Question: I have been doing web developement in HTML, CSS, and javascript for awhile now.
Now im beginning to use ASP .Net because developers are my new job use it.
I used Visual Studio Professional (I get it for free from work) to create my first .net Website in C##
The book I'm reading said to enter '<% DateTime.Now.ToString(); %>' into it but it doesnt work. When I debug it just shows the default page. Here is my whole code
'''
<%@ Page Title="Home Page" Language="C#" MasterPageFile="~/Site.Master" AutoEventWireup="true" CodeFile="Default.aspx.cs" Inherits="_Default" %>
<asp:Content ID="BodyContent" ContentPlaceHolderID="MainContent" runat="server">
<h2>Hello World</h2>
<p>Welcome to beginning ASP .NET 4 on</p> <% DateTime.Now.ToString(); %>
</asp:Content>
'''
This worked in the book but isn't working for me.
This is in default.aspx
Here is a fiddle but it doesn't work correctly
<URL>
Can someone give me some guidance?
Here is a screen shot of what I'm seeing

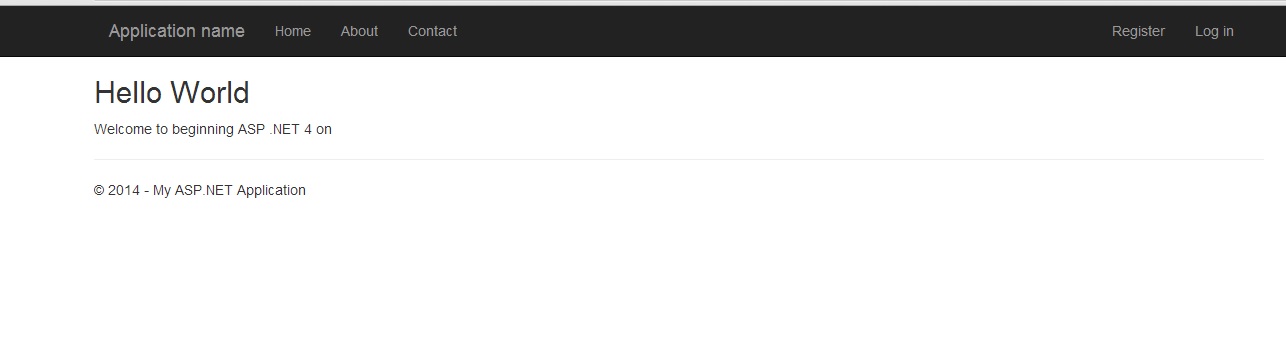
Answer: If you want to write a the result of a statement to the output of an ASP.NET page, use '<%= ... %>':
'''
<p>Welcome to beginning ASP .NET 4 on</p> <%= DateTime.Now.ToString() %>
'''
- <URL>